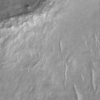
Label: not_dusty